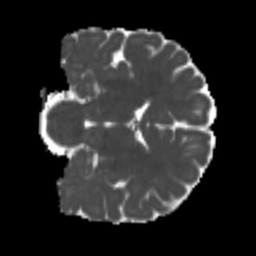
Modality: MD
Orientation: coronal
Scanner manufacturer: siemens
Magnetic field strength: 3 T
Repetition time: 4 s
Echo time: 0.0594 s